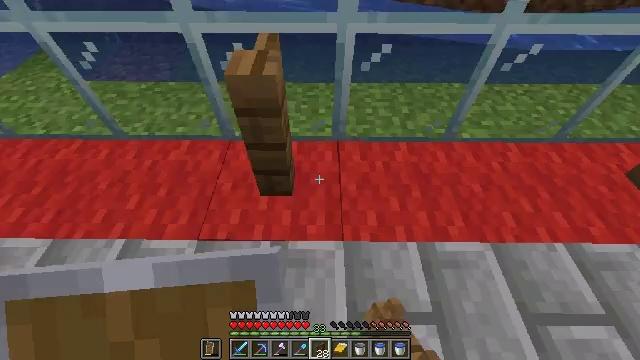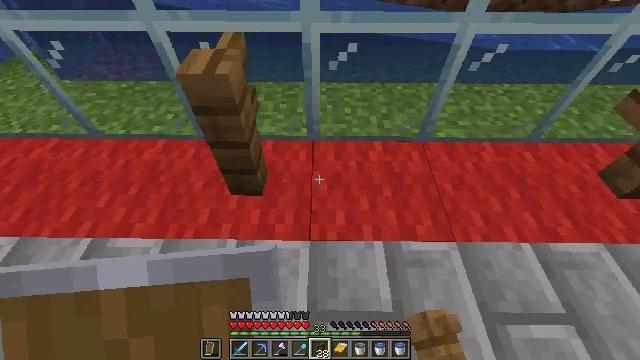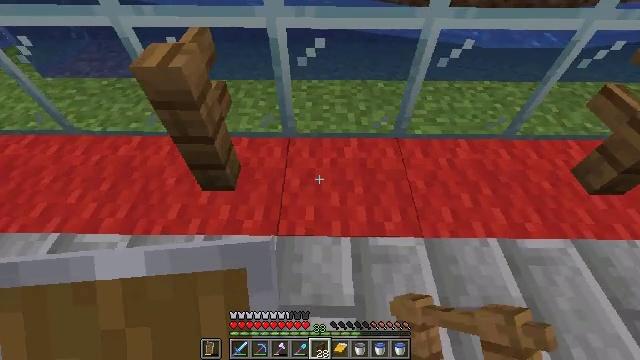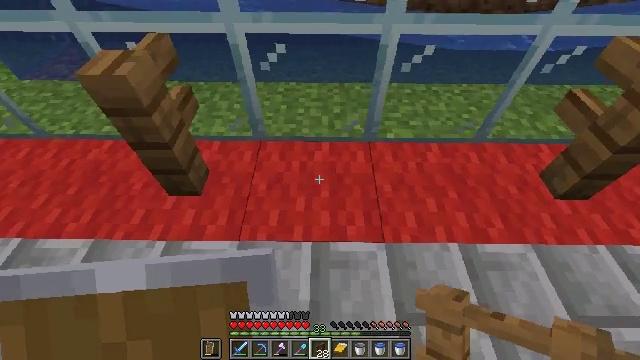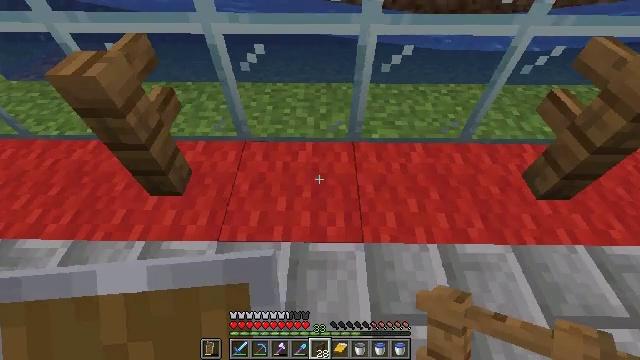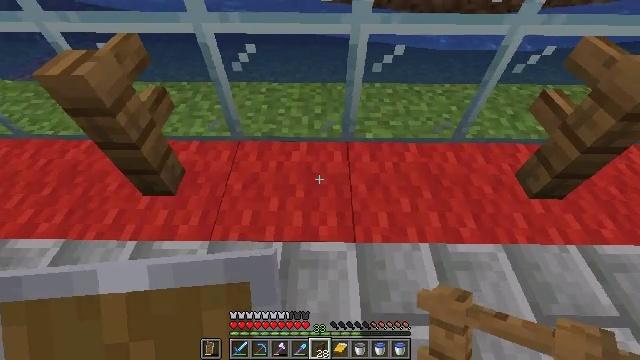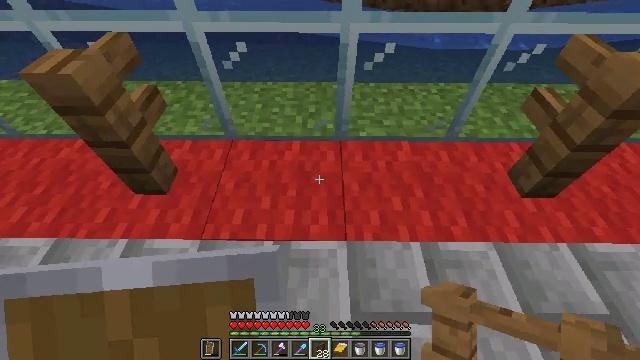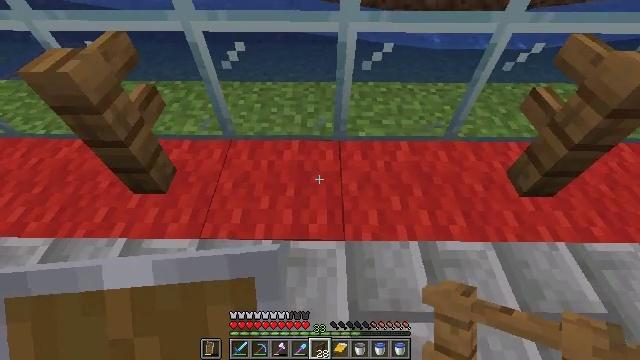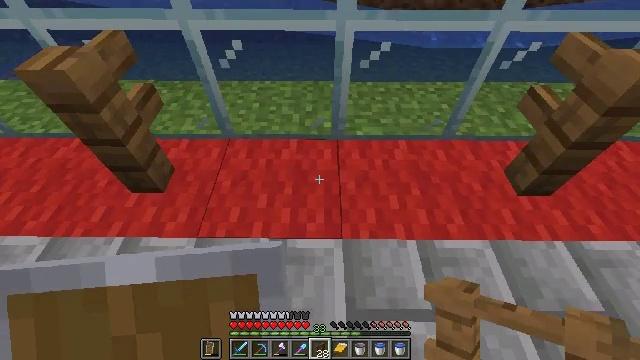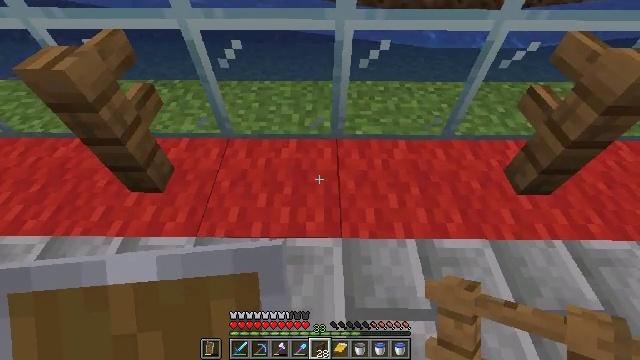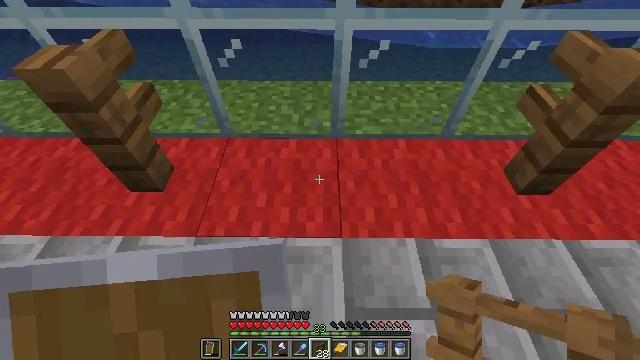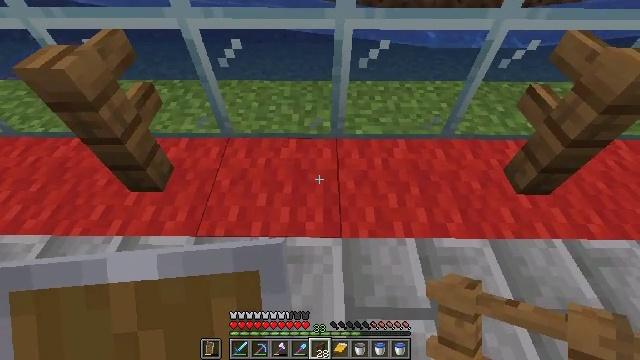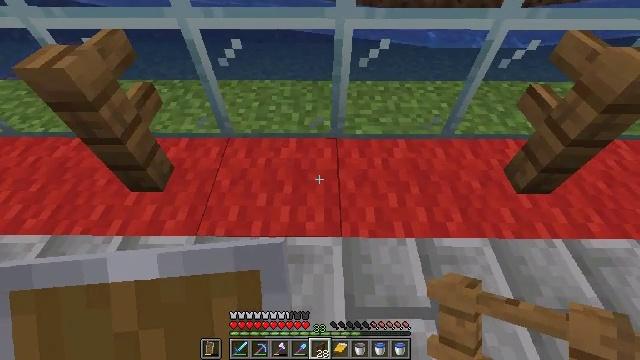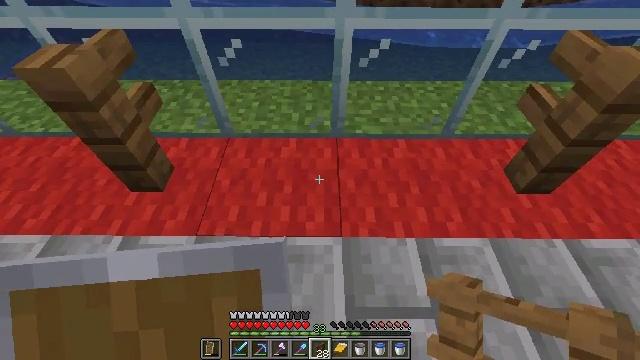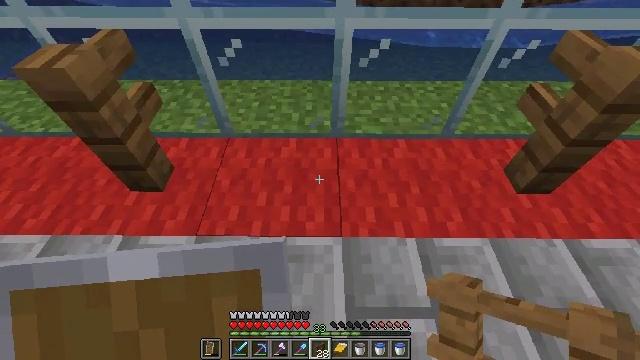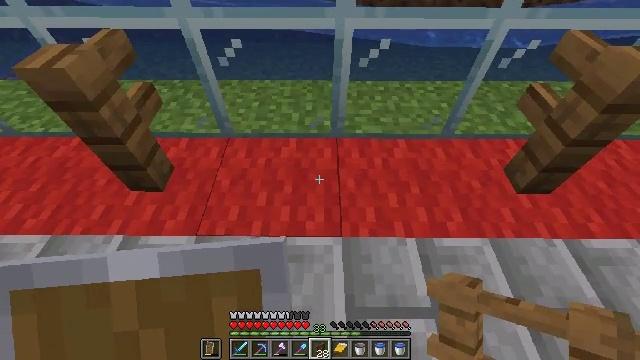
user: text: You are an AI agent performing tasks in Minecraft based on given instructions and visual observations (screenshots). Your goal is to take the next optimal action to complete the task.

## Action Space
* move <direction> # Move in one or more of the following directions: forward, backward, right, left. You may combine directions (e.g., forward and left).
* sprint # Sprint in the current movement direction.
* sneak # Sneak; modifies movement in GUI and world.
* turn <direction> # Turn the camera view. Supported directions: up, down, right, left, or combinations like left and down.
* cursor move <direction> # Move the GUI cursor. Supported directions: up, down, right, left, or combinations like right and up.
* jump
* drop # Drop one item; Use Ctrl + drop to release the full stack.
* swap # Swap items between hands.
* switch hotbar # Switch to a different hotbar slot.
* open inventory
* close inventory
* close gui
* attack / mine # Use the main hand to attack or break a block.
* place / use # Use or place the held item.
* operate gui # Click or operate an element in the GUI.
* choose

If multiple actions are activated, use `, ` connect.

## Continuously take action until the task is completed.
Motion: motion action
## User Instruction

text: Mine the spruce fence.
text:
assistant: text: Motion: move right
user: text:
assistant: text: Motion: move right
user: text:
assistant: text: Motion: move right
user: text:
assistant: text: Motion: no_op
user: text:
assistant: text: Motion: no_op
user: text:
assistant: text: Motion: no_op
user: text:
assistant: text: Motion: no_op
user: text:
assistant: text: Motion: no_op
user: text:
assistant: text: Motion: no_op
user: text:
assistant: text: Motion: no_op
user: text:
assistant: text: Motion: no_op
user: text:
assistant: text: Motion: no_op
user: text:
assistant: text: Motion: no_op
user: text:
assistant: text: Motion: no_op
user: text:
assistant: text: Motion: no_op
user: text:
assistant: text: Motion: move right
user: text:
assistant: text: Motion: move right
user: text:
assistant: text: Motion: move right
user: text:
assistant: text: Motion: move right
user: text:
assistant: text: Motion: move right
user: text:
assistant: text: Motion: move right
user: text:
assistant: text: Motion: no_op
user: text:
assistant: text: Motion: no_op
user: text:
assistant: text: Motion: no_op
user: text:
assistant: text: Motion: no_op
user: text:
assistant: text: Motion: no_op
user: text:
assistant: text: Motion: no_op
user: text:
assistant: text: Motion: no_op
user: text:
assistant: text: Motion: no_op
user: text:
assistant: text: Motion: move right